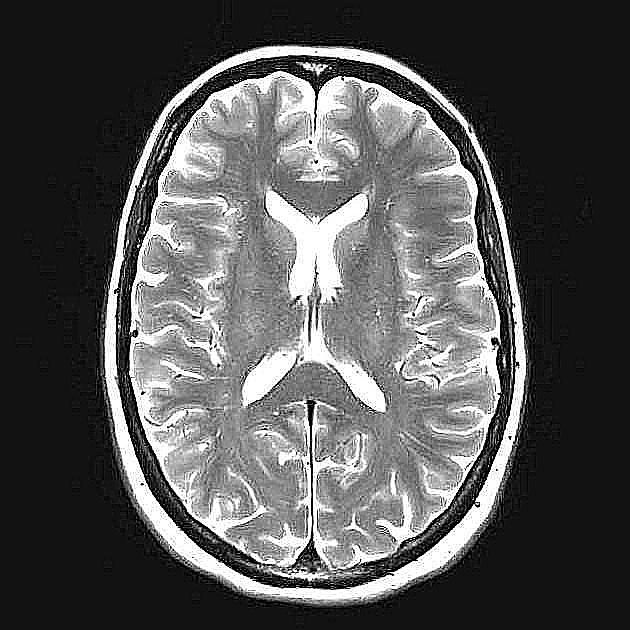
Label: notumor